Question: I'm having troubled with indexing in Actionscript 3.0. Basically I have two objects that are spawned on the stage. One is dock and the other a ball object. How it works is that when a ball object is over the dock, a info window appears on the screen. The ball object has a wrapper called Container.
So the objects are: MainClass, Dock, Container, BallObject, InfoWindow.
So from back to front it's: MainClass > Dock > InfoWindow > Container > BallObject.
Dock and Container are added in the Main class, and infoWindow is added in the Dock class and BallObject from the Container class.
What I want to achieve is to have the InfoWindow on top of the BallObjects, without the Dock being in front of the Container or BallObjects.
Here is an image to help illustrate things out.
d = dock c = container B = ballobject I = infowindow
The image on the left is what I want to achieve and the one right is what I have right now.
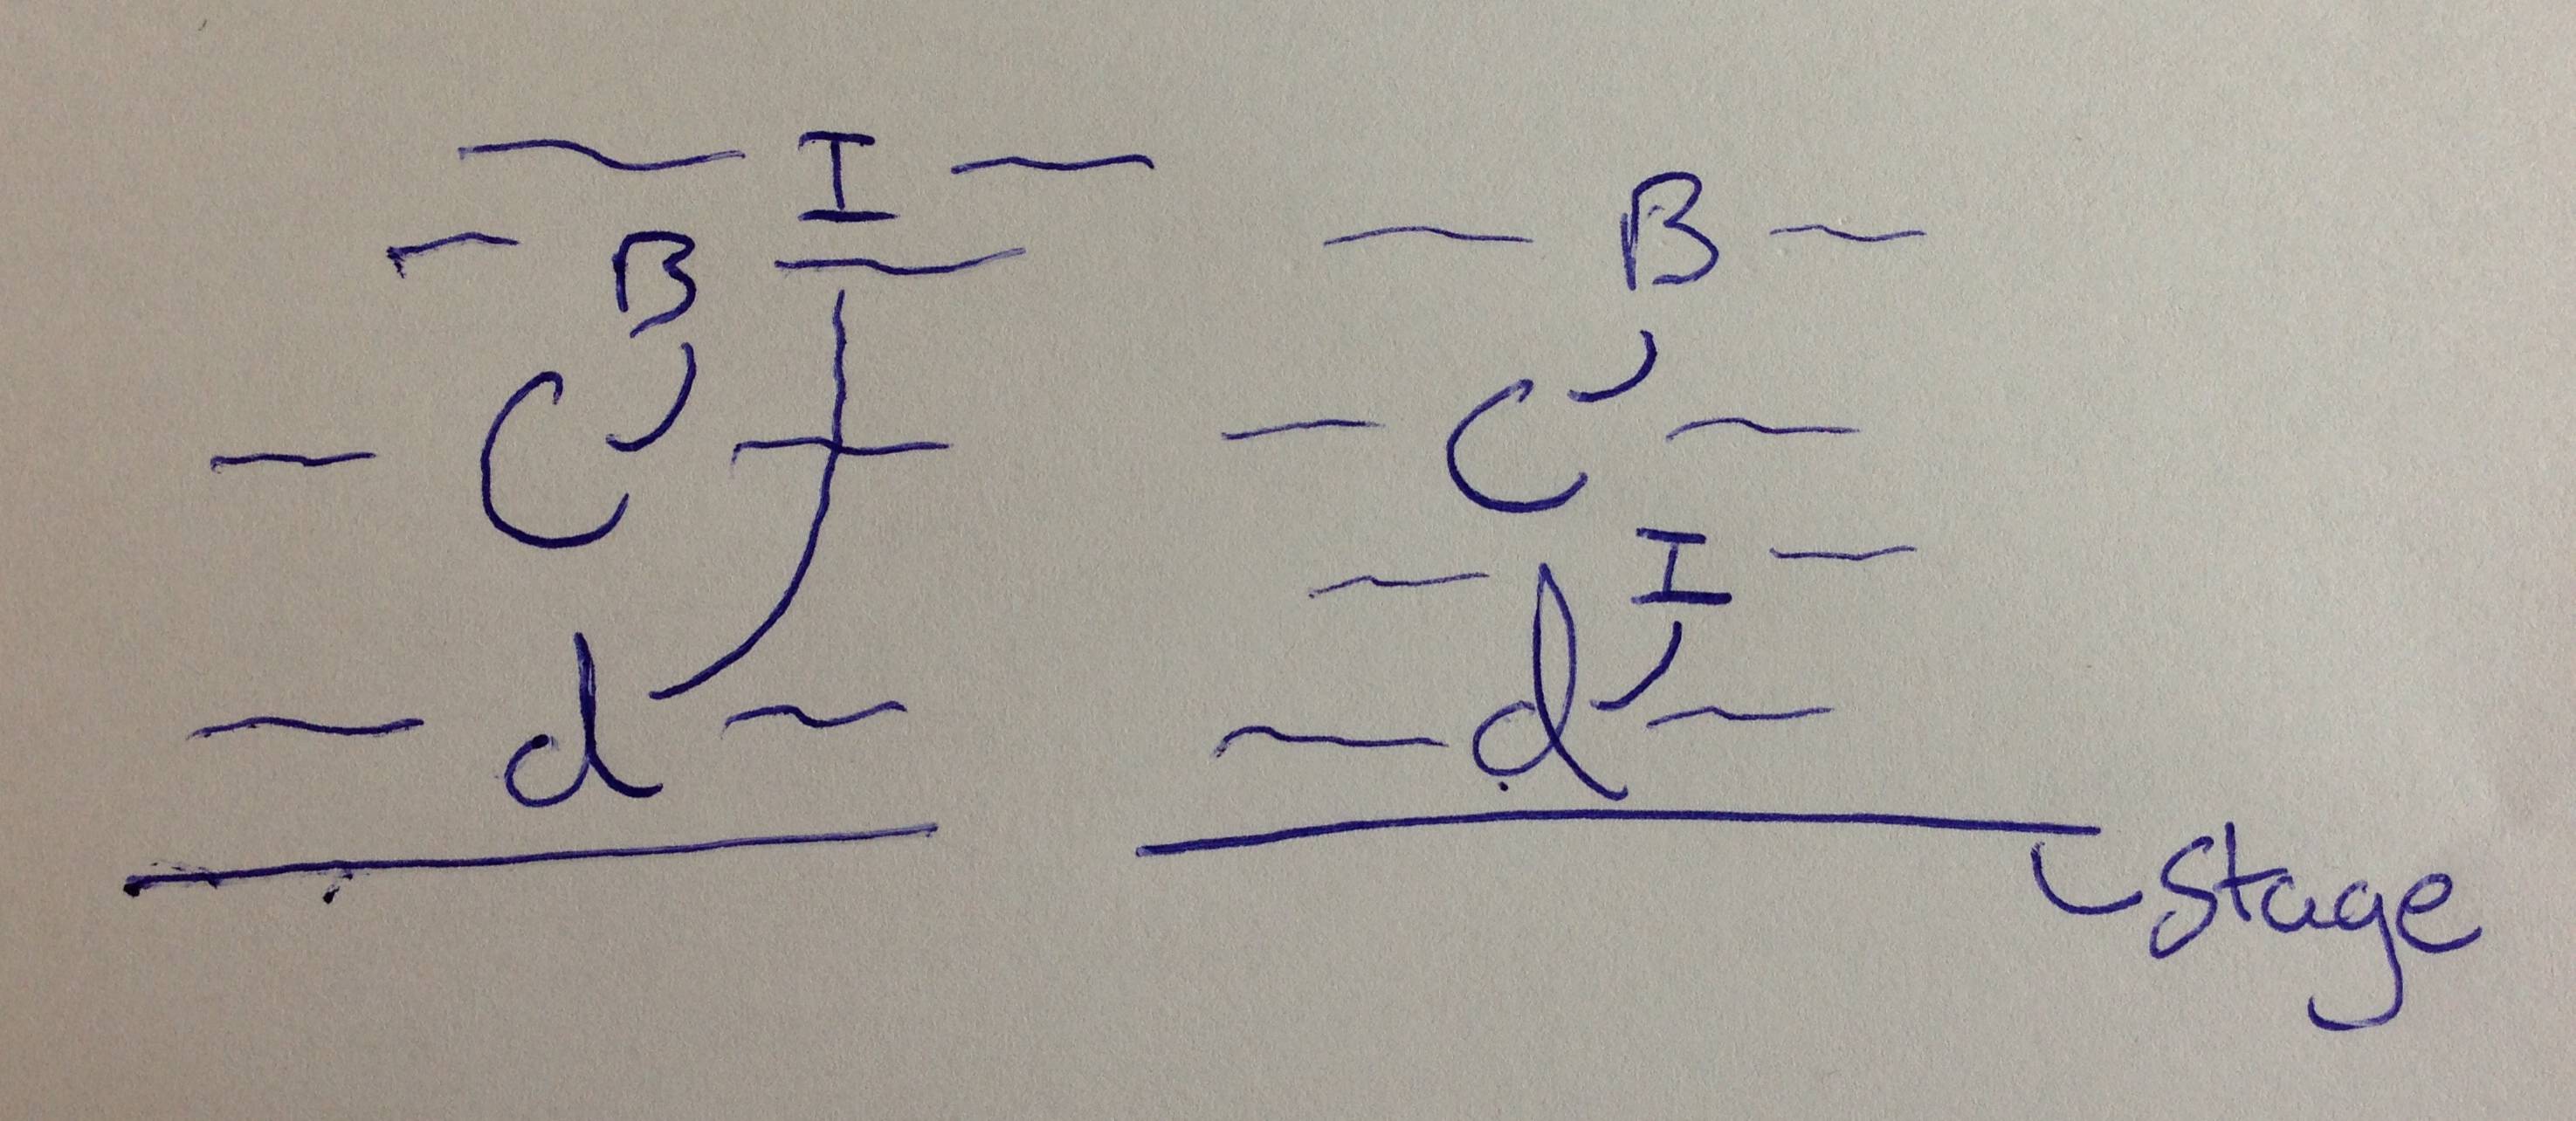
Answer: With your hierarchy it is impossible, as the DisplayList is a tree as a whole, and is rendered depth first. So, put Container under Dock, and give it child index less than InfoPanel.
'''
dock.addChild(container);
dock.addChild.infoPanel);
container.addChild(ball);
main.addChild(dock);
'''
This approach will net you the requested goal. In case you need to add another layer, say between Container and InfoPanel, add another container between them, and add required stuff to that container.